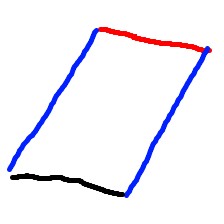
Shape: parallelogram